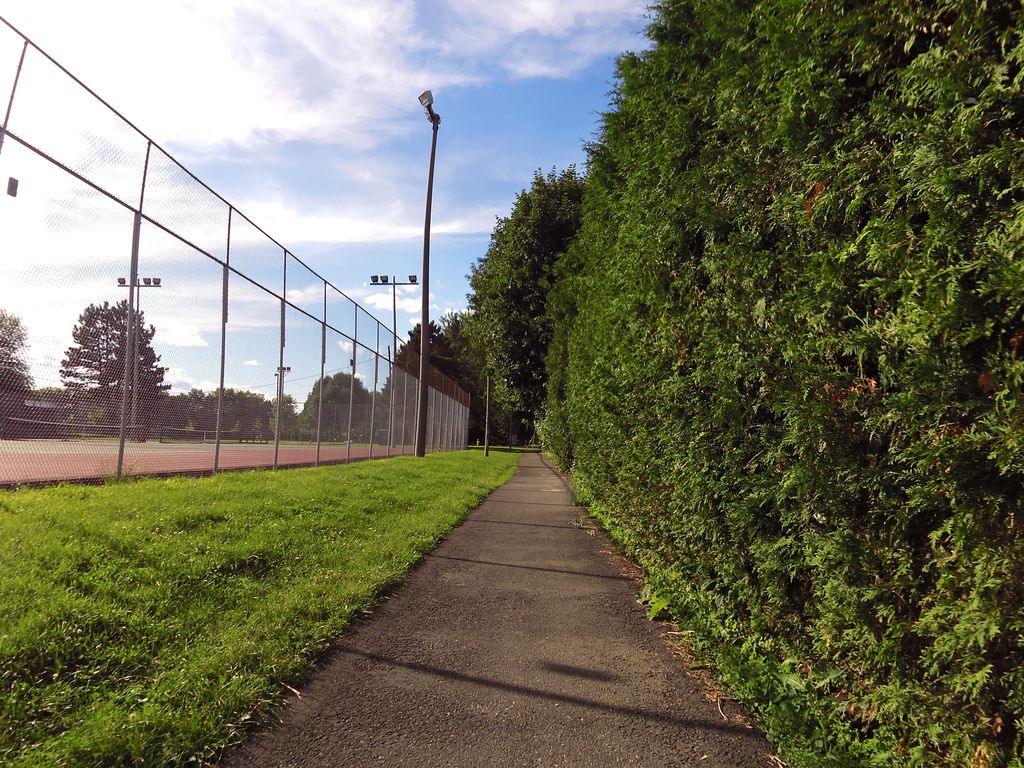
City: ottawa-gatineau